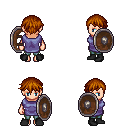
a pixel art fantasy rpg character, female body template, human, light skin, chain tabard jacket, teal pants, brunette short bangs hairstyle, bracelets, black shoes, shield, four views (front, back, left, right), 2x2 character sprite sheet, small pixel art, hard edges, no anti-aliasing